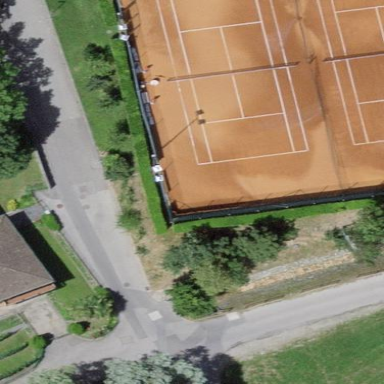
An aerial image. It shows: Tennis court in leisure pitch.